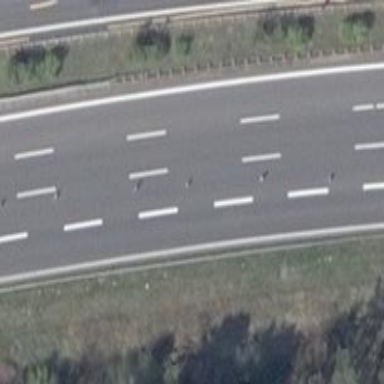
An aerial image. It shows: Motorway with concrete surface.